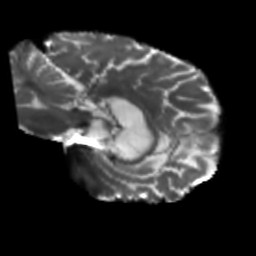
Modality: T2w
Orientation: sagittal
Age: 63
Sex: female
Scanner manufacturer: siemens
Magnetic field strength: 3 T
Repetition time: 5.47 s
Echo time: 0.0854 s